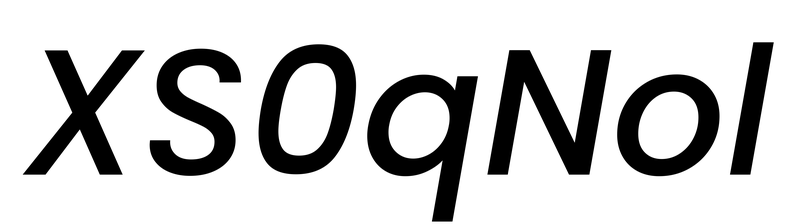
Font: Poppins-MediumItalic